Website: crate-barrel
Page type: gifting
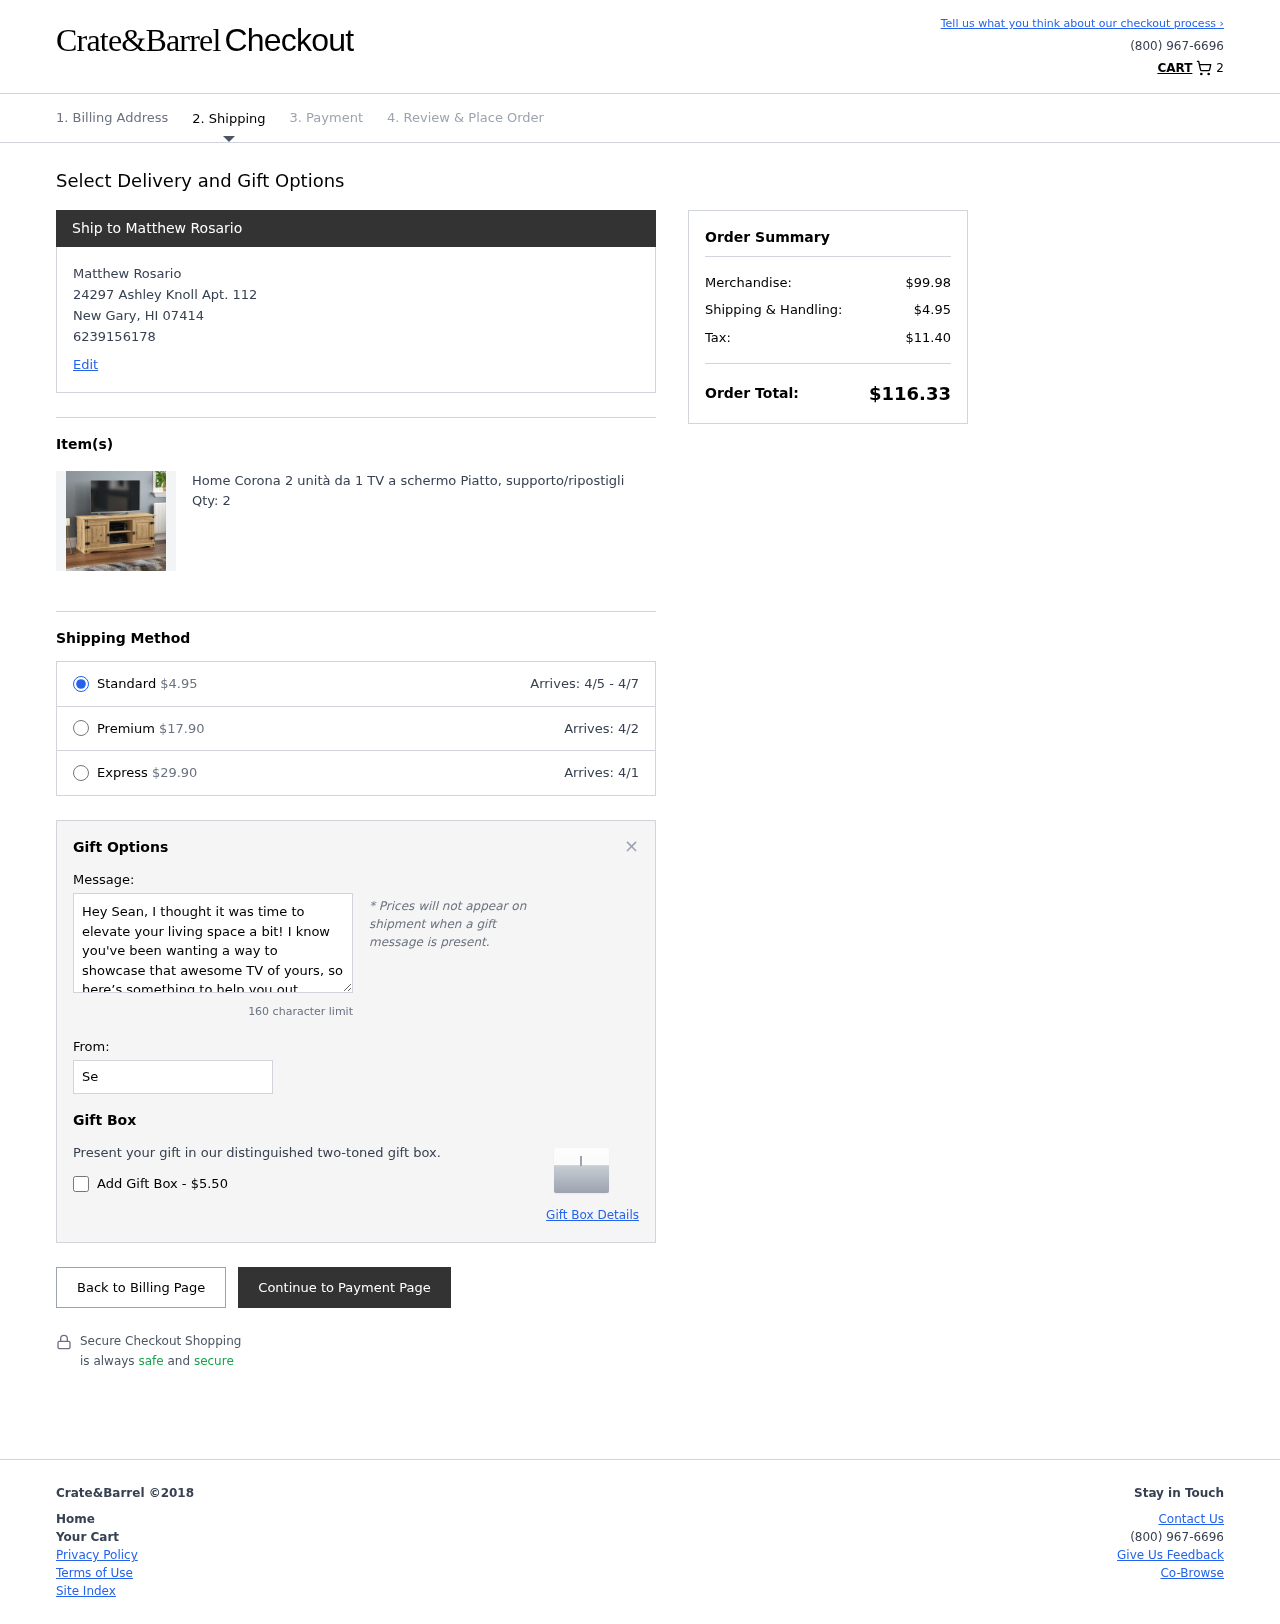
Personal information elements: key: PII_CITY
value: New Gary
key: PII_FULLNAME
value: Matthew Rosario
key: PII_GIFT_FIRSTNAME
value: Sean
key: PII_GIFT_MESSAGE
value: Hey Sean, I thought it was time to elevate your living space a bit! I know you've been wanting a way to showcase that awesome TV of yours, so here’s something to help you out. Enjoy!
Matthew
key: PII_PHONE
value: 6239156178
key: PII_POSTCODE
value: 07414
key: PII_STATE_ABBR
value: HI
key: PII_STREET
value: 24297 Ashley Knoll Apt. 112
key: PII_FULLNAME2
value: Matthew Rosario
Product elements: key: PRODUCT1_NAME
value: Home Corona 2 unità da 1 TV a schermo Piatto, supporto/ripostigli
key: PRODUCT1_QUANTITY
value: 2
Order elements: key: ORDER_NUM_ITEMS
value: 2
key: ORDER_SHIPPING_COST
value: $4.95
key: ORDER_DELIVERY_DATE_RANGE
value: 4/5 - 4/7
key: ORDER_PREMIUM_SHIPPING
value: $17.90
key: ORDER_PREMIUM_DATE
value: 4/2
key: ORDER_EXPRESS_SHIPPING
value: $29.90
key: ORDER_EXPRESS_DATE
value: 4/1
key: ORDER_SUBTOTAL
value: $99.98
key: ORDER_TAX
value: $11.40
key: ORDER_TOTAL
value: $116.33